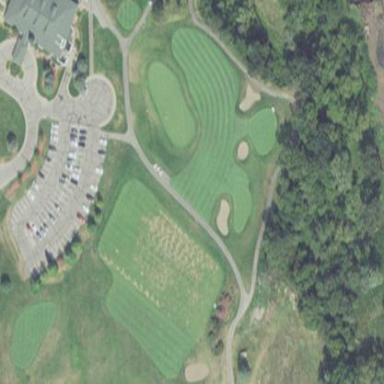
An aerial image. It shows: Golf tee.